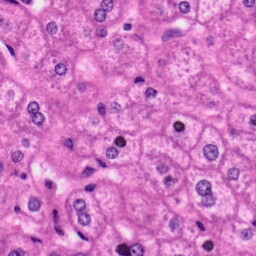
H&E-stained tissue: Liver